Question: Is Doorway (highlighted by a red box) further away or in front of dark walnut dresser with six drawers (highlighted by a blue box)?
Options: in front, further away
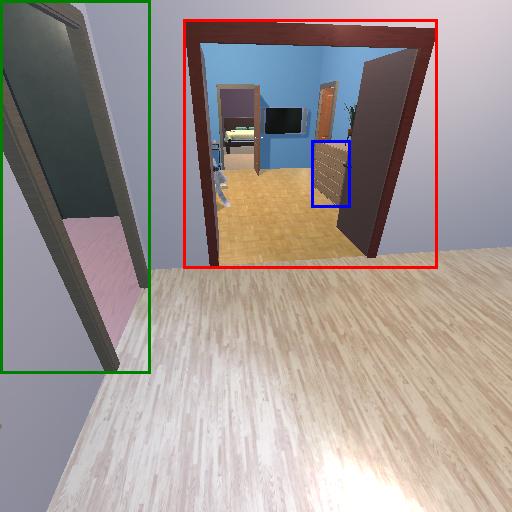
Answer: in front